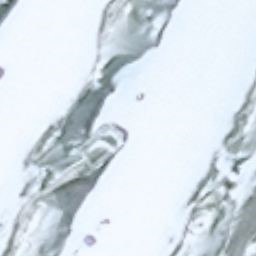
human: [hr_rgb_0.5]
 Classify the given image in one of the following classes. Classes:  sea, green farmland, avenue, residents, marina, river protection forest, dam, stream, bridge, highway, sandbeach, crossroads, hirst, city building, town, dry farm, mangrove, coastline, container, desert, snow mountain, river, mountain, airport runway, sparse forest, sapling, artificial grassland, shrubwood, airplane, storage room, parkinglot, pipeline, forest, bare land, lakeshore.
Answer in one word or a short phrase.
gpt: snow mountain